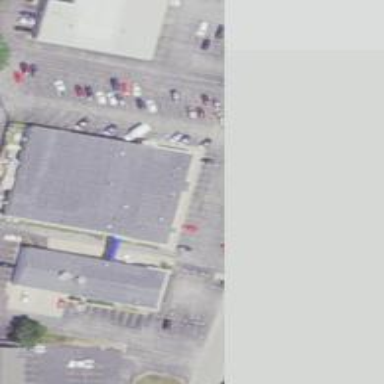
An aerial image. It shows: Commercial building.